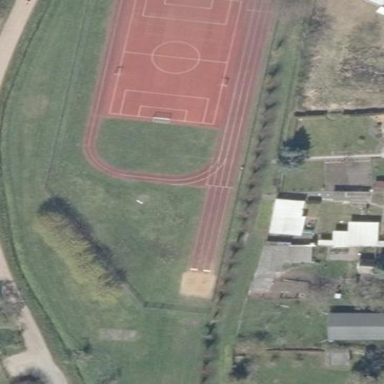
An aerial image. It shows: Sports centre with multiple sports facilities enclosed by chain link fence.